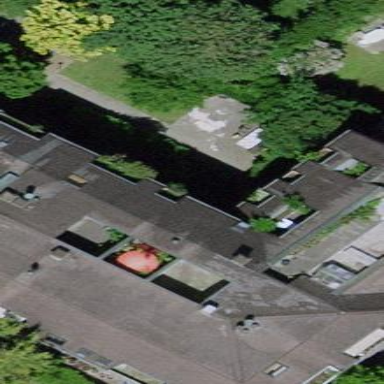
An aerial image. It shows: Apartment building with roof made of roof tiles.